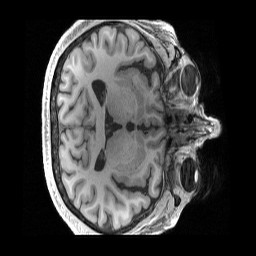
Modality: T1w
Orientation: axial
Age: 55
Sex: male
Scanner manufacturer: siemens
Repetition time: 2.4 s
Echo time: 0.00231 s